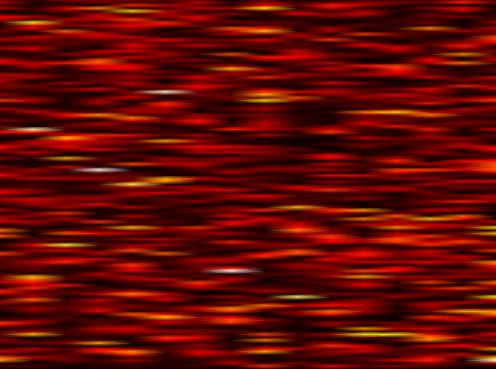
Label: FBMC